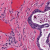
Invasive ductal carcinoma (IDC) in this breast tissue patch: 0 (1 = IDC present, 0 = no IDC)